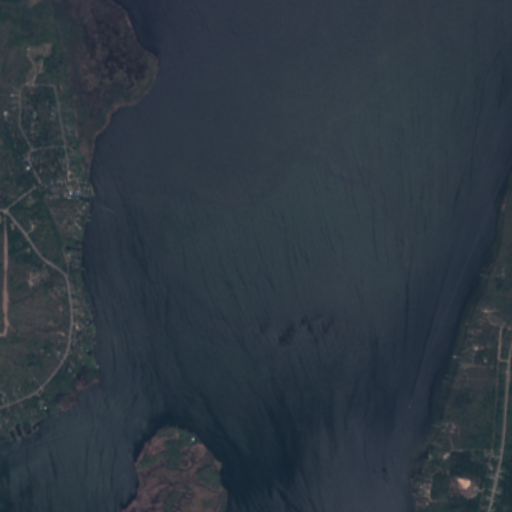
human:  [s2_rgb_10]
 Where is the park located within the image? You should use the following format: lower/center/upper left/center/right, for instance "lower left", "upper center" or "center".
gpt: The park is located in the center right of the image.
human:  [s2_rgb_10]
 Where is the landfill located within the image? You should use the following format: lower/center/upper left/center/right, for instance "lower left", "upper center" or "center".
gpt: There is no landfill in the image.